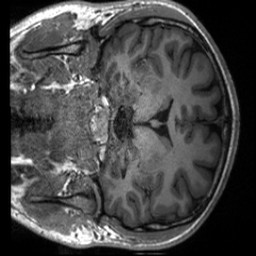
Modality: T1w
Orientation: coronal
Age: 22
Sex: male
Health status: healthy
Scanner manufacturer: siemens
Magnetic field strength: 3 T
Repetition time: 2 s
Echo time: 0.00232 s